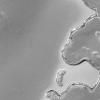
Atmospheric dust classification: not_dusty